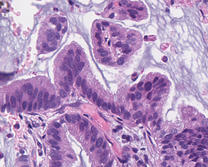
Tumor epithelial tissue: yes
Tumor-associated stroma tissue: yes
Normal tissue: no